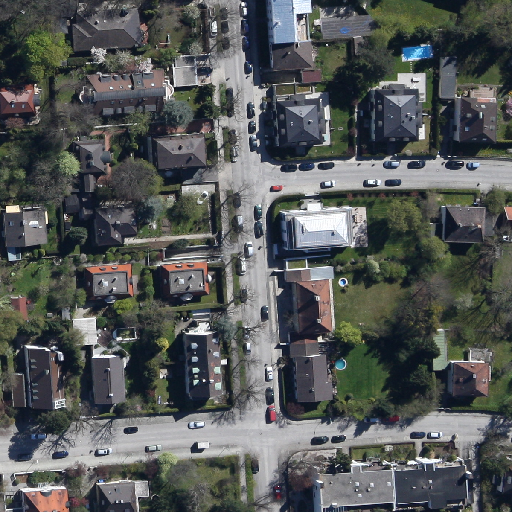
Referring expression: impervious surface